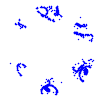
Particle: kaon